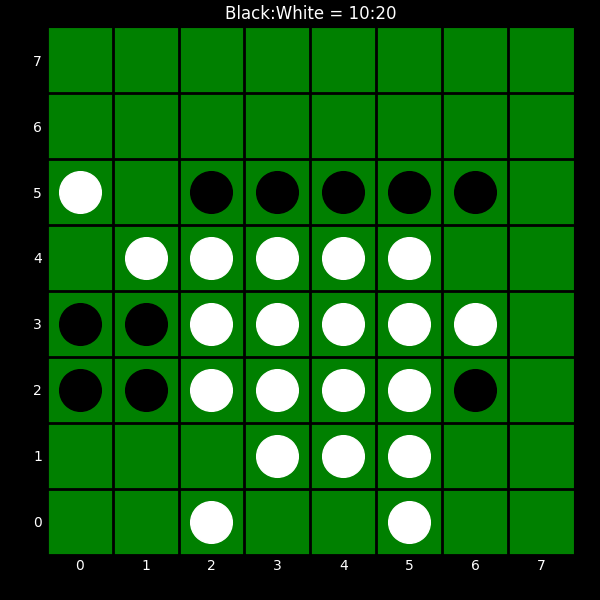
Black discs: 10
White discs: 20